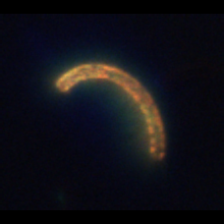
Taxon: Guinardia
Group: Diatoms